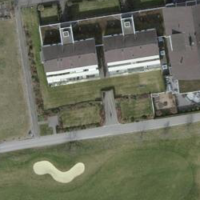
EUNIS habitat code: 53
Species observed at this site:
Euphorbia cyparissias